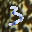
Label: 3